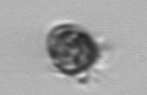
Label: Ciliophora